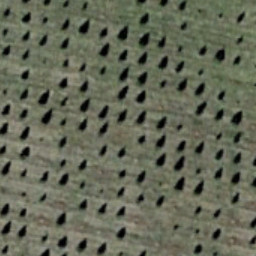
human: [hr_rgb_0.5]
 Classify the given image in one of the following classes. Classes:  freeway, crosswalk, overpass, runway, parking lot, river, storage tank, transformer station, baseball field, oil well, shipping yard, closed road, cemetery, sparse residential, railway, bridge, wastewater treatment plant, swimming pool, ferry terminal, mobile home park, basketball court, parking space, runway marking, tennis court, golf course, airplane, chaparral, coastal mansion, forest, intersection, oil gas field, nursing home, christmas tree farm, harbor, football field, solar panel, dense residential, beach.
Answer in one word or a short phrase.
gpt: christmas tree farm